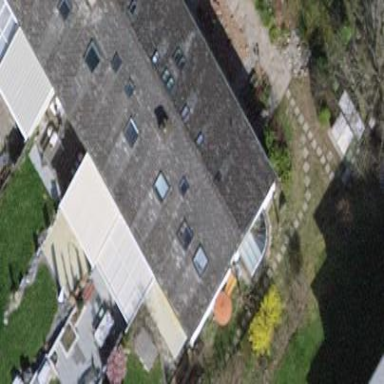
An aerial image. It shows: Building with tiled roof.